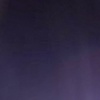
Label: space